Question: I'm drawing 2 triangles at 'z=0' with diffuse lighting centered from above. If I scale one of them in the 'z' axis, it changes its lighting. Since 'z=0', I would have thought that scaling in the z axis would have no effect.
What am I missing?
---
## Rendering Code
'''
// Set up the a light centered horizontally.
glEnable(GL_LIGHTING);
glEnable(GL_LIGHT0);
float light1Position[] = { 0.0f, 2.0f, 0.0f, 1.0f };
float light1Diffuse[] = { 1.0f, 1.0f, 1.0f, 1.0f };
glLightfv(GL_LIGHT0, GL_POSITION, light1Position);
glLightfv(GL_LIGHT0, GL_DIFFUSE, light1Diffuse);
// Set up the material.
float material1Diffuse[] = { 1.0f, 1.0f, 1.0f, 1.0f };
glMaterialfv(GL_FRONT, GL_DIFFUSE, material1Diffuse);
// Transform such that we can draw in (-1, -1) to (1, 1) at z = 0.
glTranslated(0, 0, -1);
glScaled(2, 2, 1);
// Draw two triangles, symmetric w.r.t. to the light and camera.
glBegin(GL_TRIANGLES);
glVertex3d(-1, -1, 0);
glVertex3d( 0, 1, 0);
glVertex3d(-1, 1, 0);
glEnd();
glScaled(1, 1, 5.0); // This should be a no-op since 5 * 0 = 0.
// However, the following triangle is darker.
glBegin(GL_TRIANGLES);
glVertex3d( 1, -1, 0);
glVertex3d( 1, 1, 0);
glVertex3d( 0, 1, 0);
glEnd();
'''
---
## Rendering Result

---
I've uploaded a Cocoa project that repros this <URL>. I've tried this in both Objective-C and C++.
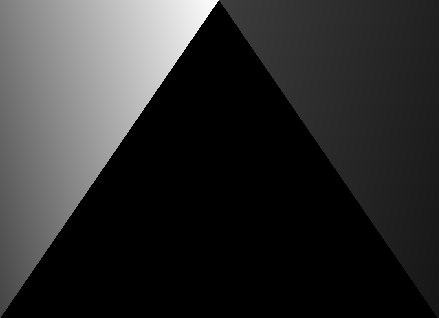
Answer: Even though the coordinates of your vertices are 0 in the Z direction, your normals aren't necessarily. In fact, the default normal is (0, 0, 1), which is in effect since you don't specify any normals explicitly in your sample code.
Therefore, your problem is that the normal is being scaled to a non-normalized length by your 'glScale' matrix.